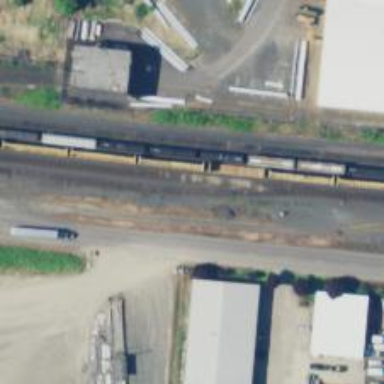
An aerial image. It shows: Unused railway yard.